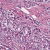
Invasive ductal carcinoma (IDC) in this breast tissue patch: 1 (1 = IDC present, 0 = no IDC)